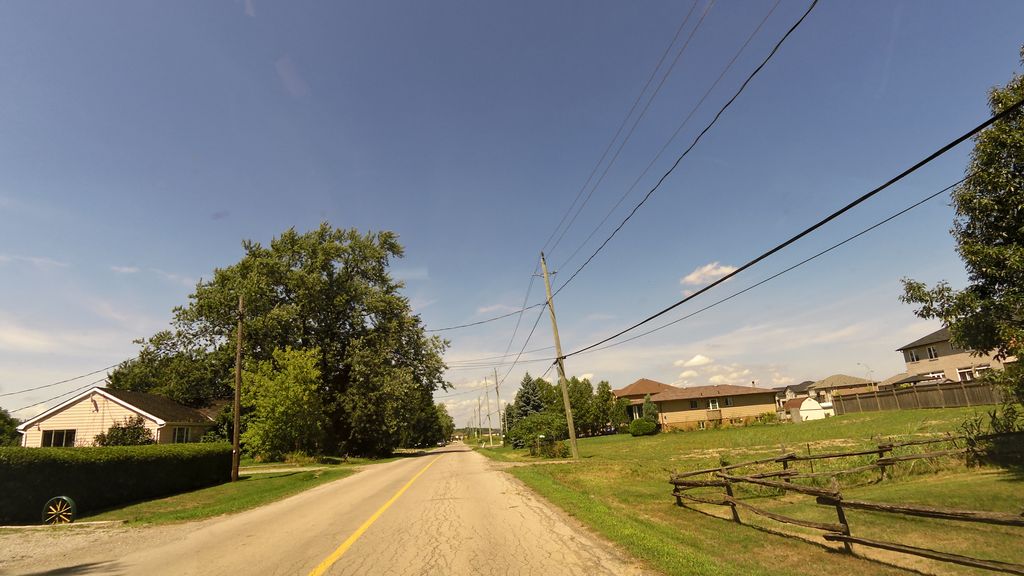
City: hamilton